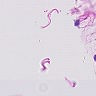
Metastatic tissue present: no